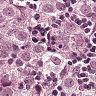
Metastatic tissue present: yes